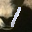
Label: 1